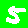
Digit: 5